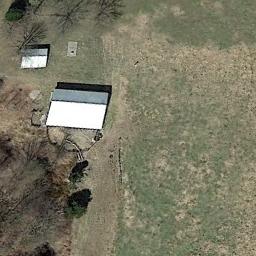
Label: sparse_residential